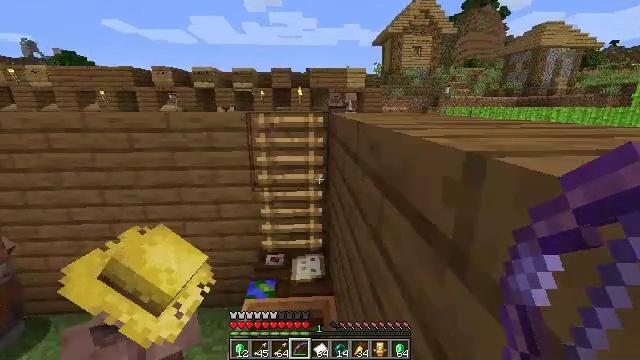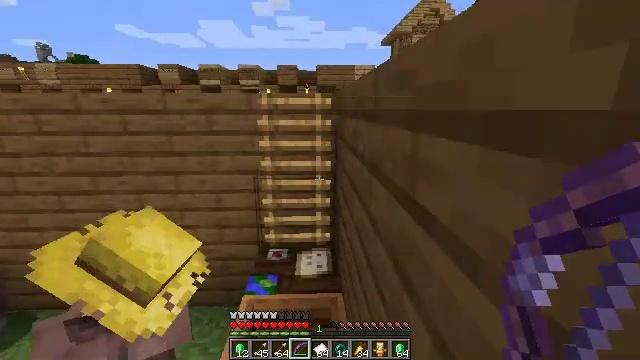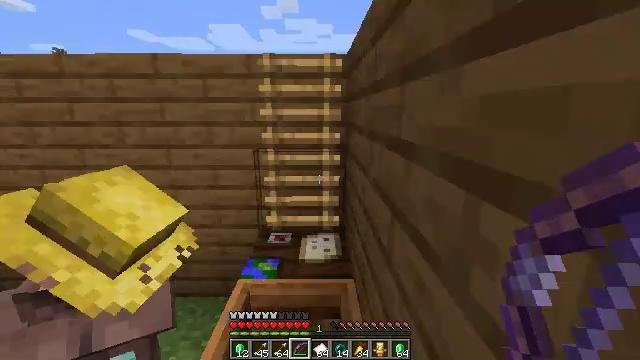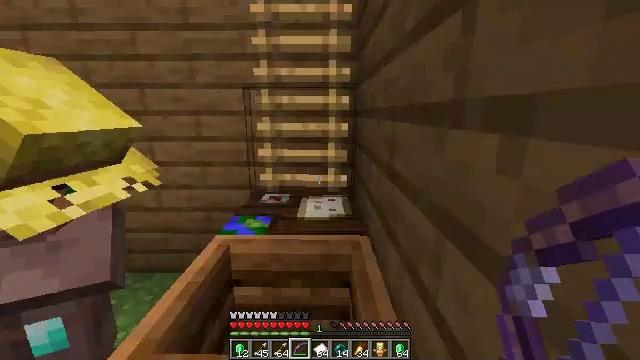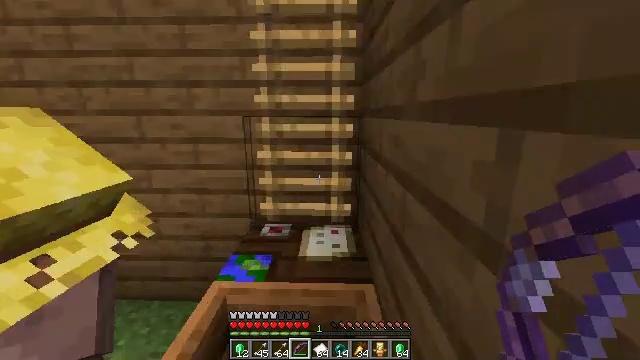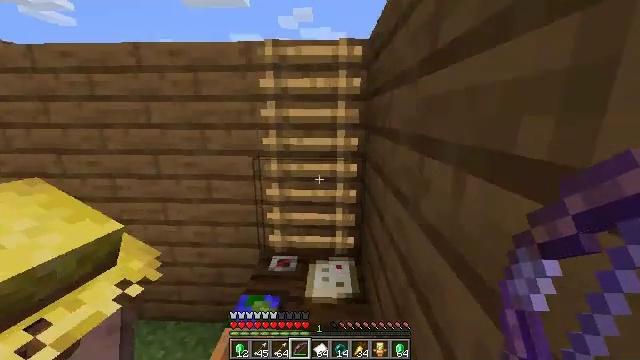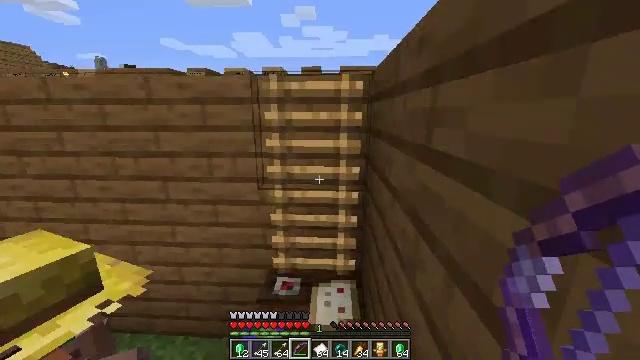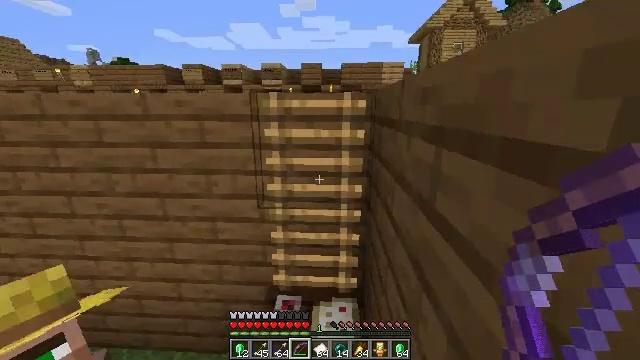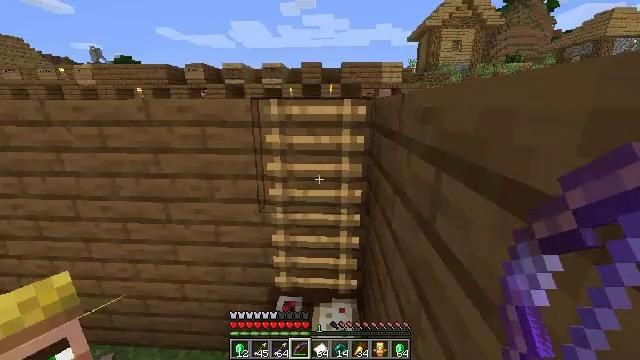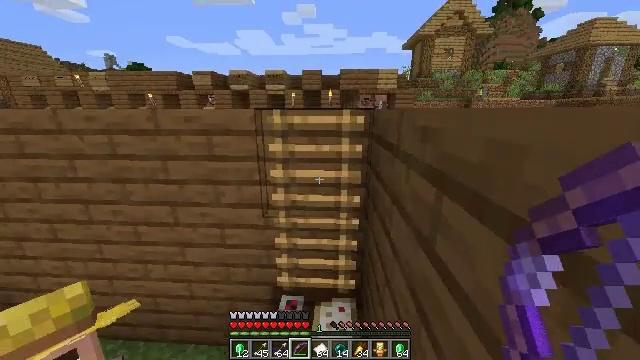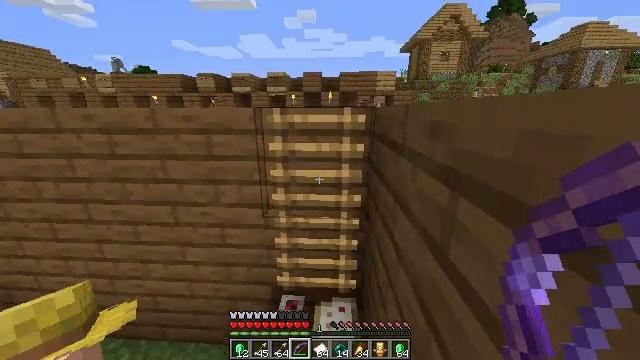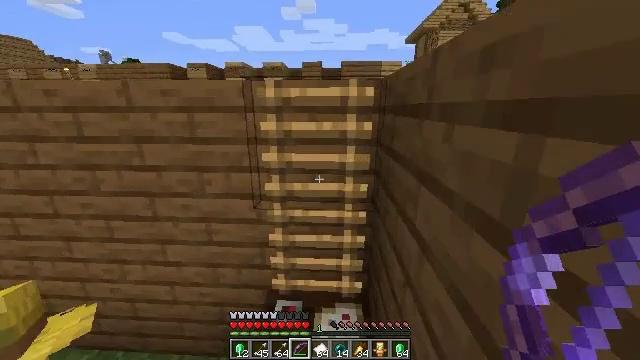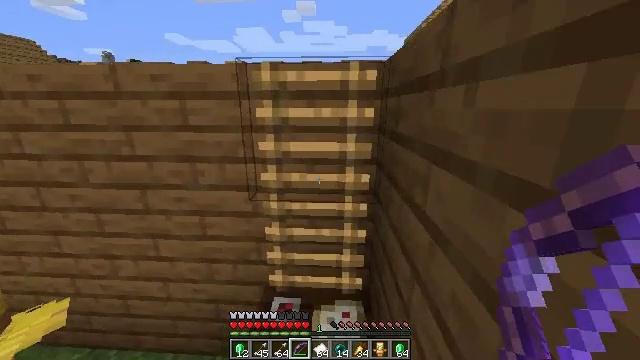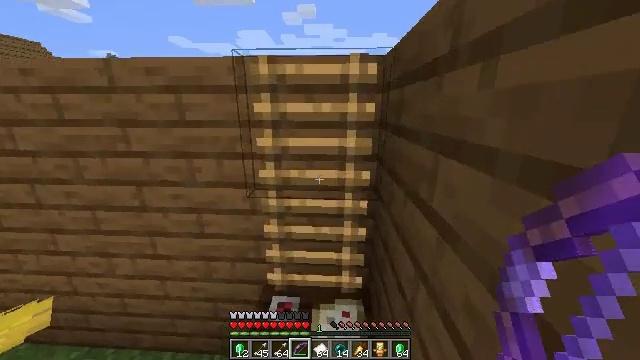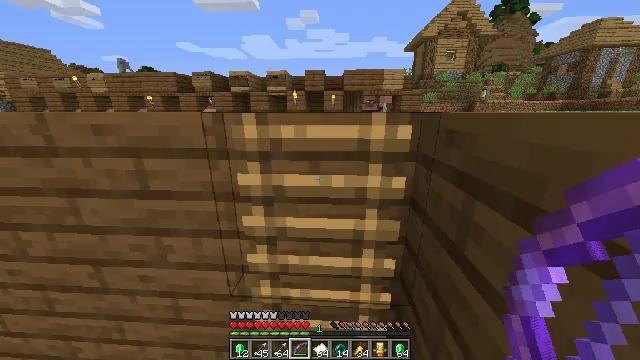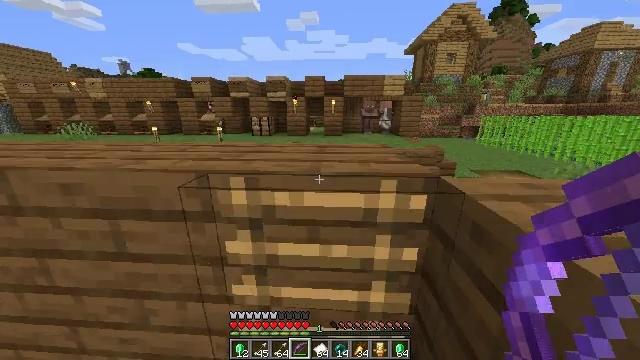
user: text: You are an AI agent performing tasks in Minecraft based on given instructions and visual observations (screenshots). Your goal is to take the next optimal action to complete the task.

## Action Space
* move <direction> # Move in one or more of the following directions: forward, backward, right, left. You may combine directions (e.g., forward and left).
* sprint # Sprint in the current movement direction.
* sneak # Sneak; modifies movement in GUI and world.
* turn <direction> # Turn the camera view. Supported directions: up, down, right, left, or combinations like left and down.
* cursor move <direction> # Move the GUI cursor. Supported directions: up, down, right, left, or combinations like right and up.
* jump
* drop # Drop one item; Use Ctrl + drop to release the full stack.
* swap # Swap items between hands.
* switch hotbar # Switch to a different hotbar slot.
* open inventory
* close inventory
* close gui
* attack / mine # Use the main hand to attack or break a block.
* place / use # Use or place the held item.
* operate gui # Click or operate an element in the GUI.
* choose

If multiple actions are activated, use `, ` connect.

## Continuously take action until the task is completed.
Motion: motion action
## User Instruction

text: Crafting a shulker box will help with your storage needs.
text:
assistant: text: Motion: move forward, sprint, turn left, jump
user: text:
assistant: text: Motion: move forward, sprint, turn left, jump
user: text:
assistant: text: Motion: move forward, sprint, turn left, jump
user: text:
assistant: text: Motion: move forward, sprint, jump
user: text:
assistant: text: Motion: move forward, sprint, turn left, jump
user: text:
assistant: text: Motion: move forward, sprint, jump
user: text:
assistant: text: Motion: move forward, sprint, jump
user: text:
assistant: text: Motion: move forward, sprint, jump
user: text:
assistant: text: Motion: move forward, sprint, jump
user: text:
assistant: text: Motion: move forward, sprint, jump
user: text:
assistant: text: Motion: move forward, sprint, jump
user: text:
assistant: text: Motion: move forward, sprint, jump
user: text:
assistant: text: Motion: move forward, sprint, jump
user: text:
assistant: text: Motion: move forward, sprint, jump
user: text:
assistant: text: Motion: move forward, sprint, jump
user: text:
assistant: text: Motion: move forward, sprint, jump
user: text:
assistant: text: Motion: move forward, sprint, jump
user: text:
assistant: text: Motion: move forward, sprint, jump
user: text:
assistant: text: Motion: move forward, sprint, jump
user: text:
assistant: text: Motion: move forward, sprint, turn down, jump
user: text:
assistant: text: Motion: move forward, sprint, jump
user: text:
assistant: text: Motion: move forward, sprint, jump
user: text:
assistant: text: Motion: move forward, sprint, jump
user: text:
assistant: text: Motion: move forward, sprint, jump
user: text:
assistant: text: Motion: move forward, sprint, turn right and down
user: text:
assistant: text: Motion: move forward, sprint, turn left
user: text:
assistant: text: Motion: move forward, sprint, turn left and down
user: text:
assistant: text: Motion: move forward, sprint, turn left
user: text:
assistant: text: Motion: move forward, sprint, turn left
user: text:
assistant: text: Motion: move forward, sprint, turn left